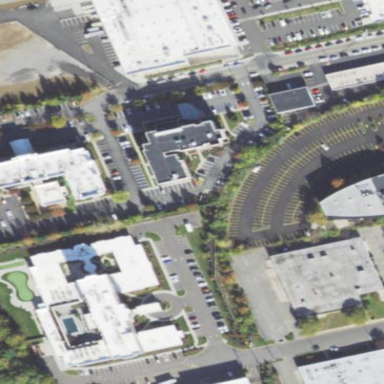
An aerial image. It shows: Retail area.